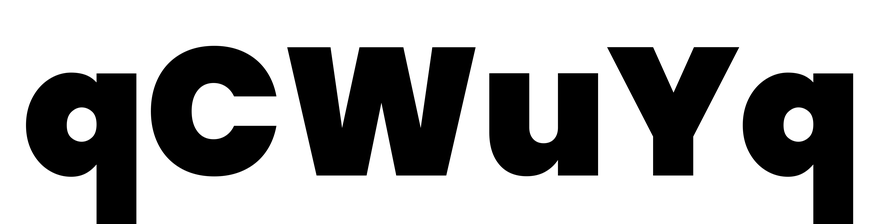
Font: Poppins-Black